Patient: sex F, age 58
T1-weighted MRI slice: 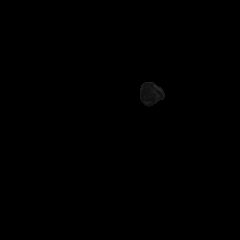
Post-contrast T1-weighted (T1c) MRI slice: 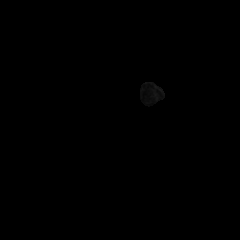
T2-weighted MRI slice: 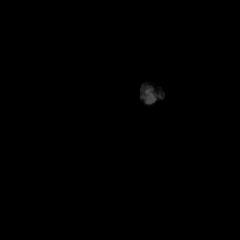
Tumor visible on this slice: no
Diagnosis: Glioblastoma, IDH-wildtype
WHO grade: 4